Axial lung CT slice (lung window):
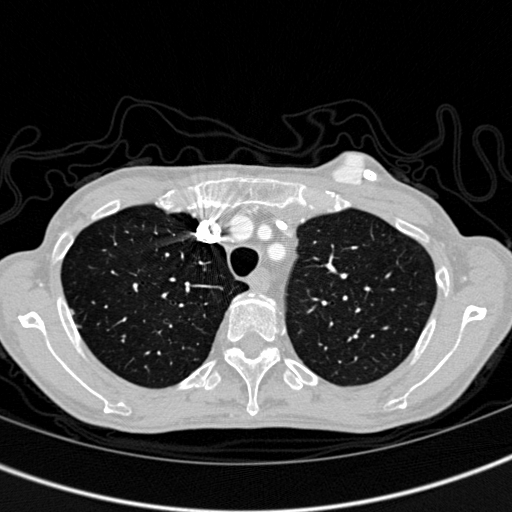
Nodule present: no